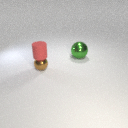
small red rubber cylinder above small brown metal sphere